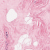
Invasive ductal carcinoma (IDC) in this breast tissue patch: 0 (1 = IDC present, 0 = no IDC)